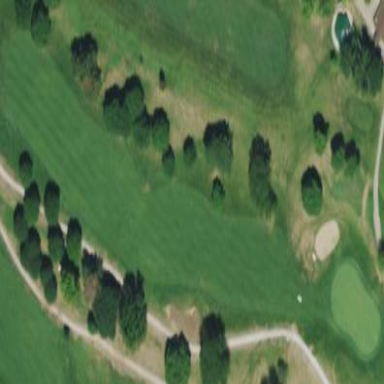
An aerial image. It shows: Grassy area designated as golf fairway.